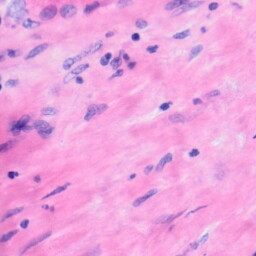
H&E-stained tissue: Liver